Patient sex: M
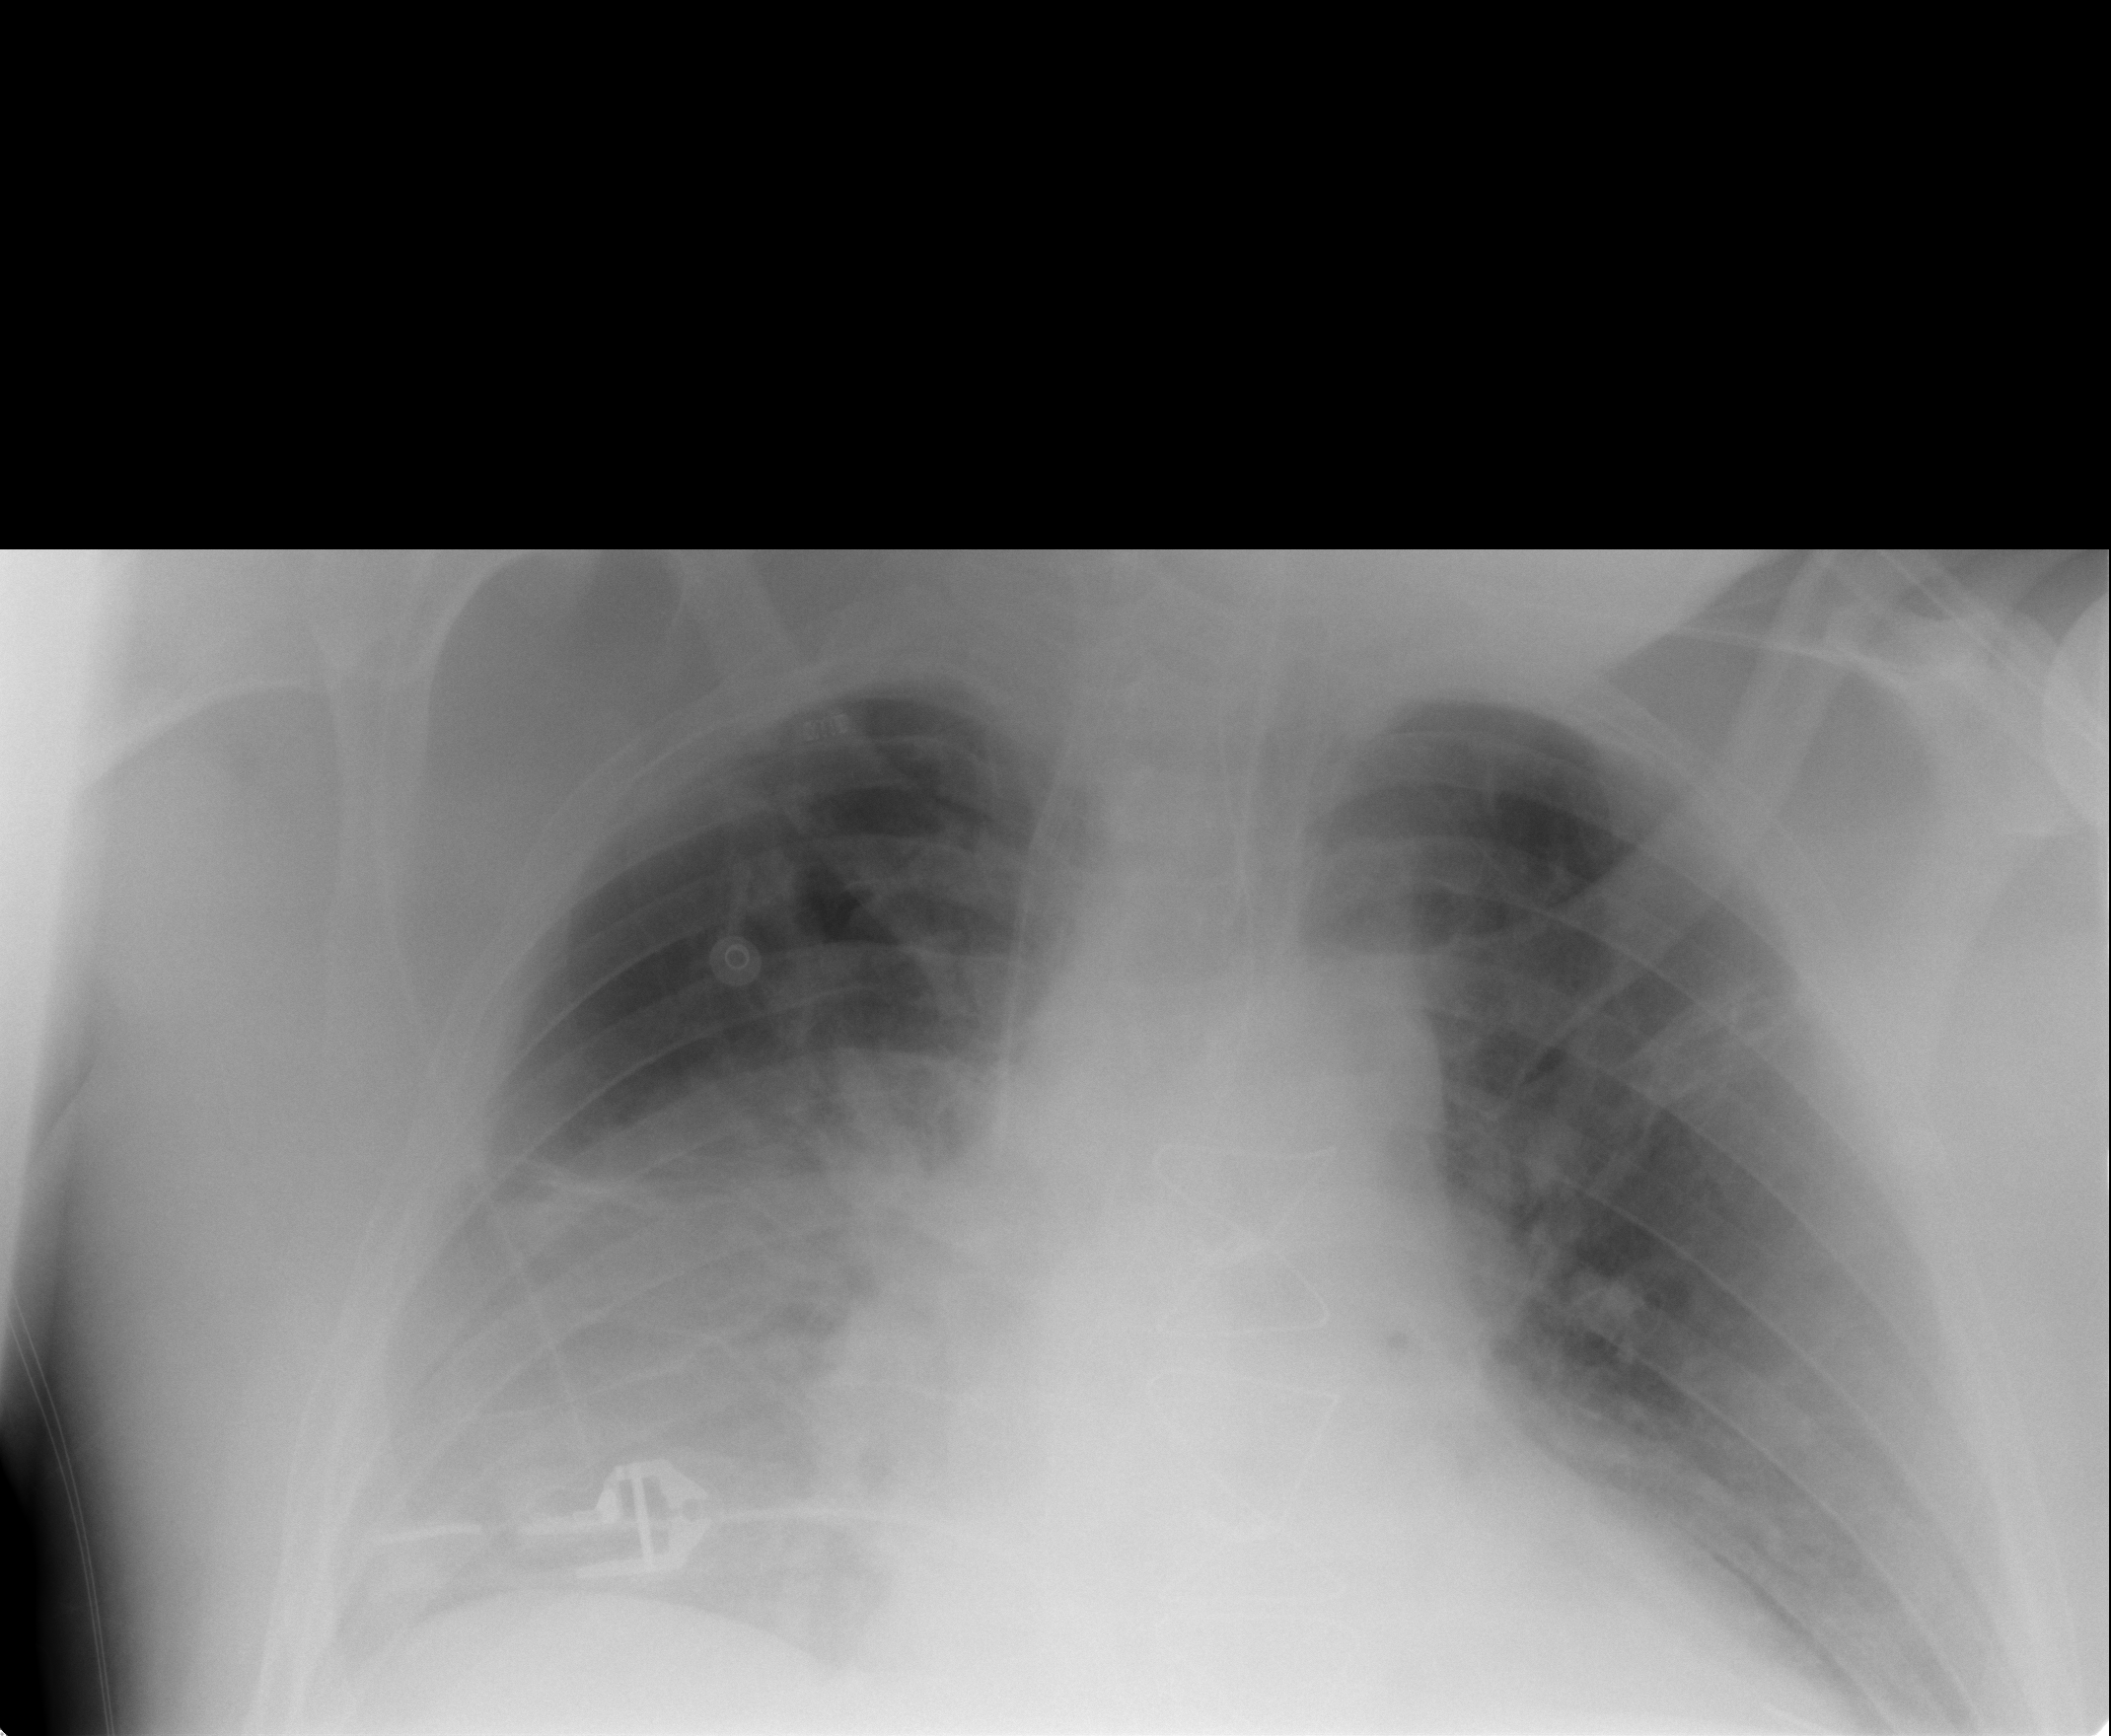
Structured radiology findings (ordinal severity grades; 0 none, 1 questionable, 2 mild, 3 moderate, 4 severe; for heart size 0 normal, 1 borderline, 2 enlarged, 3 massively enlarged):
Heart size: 2
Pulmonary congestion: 3
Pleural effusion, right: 2
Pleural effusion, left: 2
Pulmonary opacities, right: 2
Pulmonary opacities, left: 2
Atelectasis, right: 2
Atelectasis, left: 2